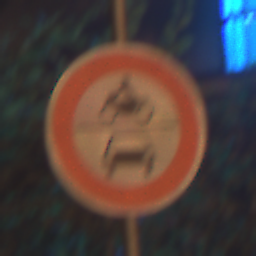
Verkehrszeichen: VerbotKraftfahrzeuge
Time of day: Night
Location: Outdoor (Urban)
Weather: PartlyCloudy
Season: NotSpecified
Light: Artificial